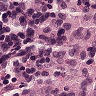
Metastatic tissue present: no